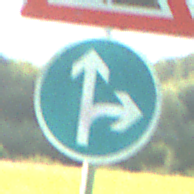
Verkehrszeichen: VorgeschriebeneFahrtrichtungGeradeausOderRechts
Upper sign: Arbeitsstelle
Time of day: MorningAfternoon
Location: Outdoor (Nature)
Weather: PartlyCloudy
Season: NotSpecified
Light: Natural